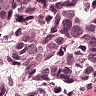
Metastatic tissue present: yes